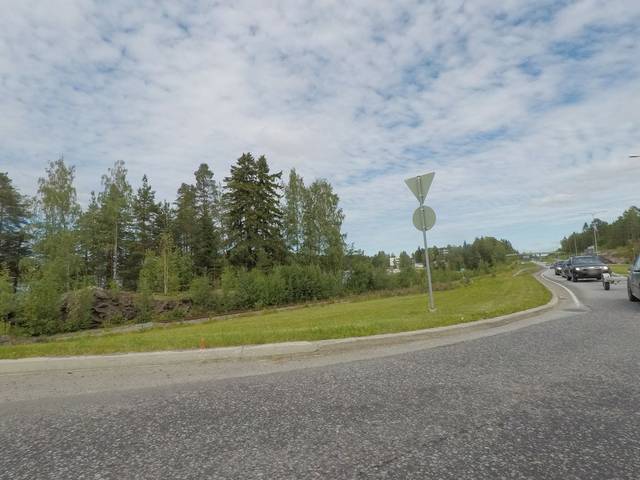
Region: Finland
Coordinates: 61.88, 28.85